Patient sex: M
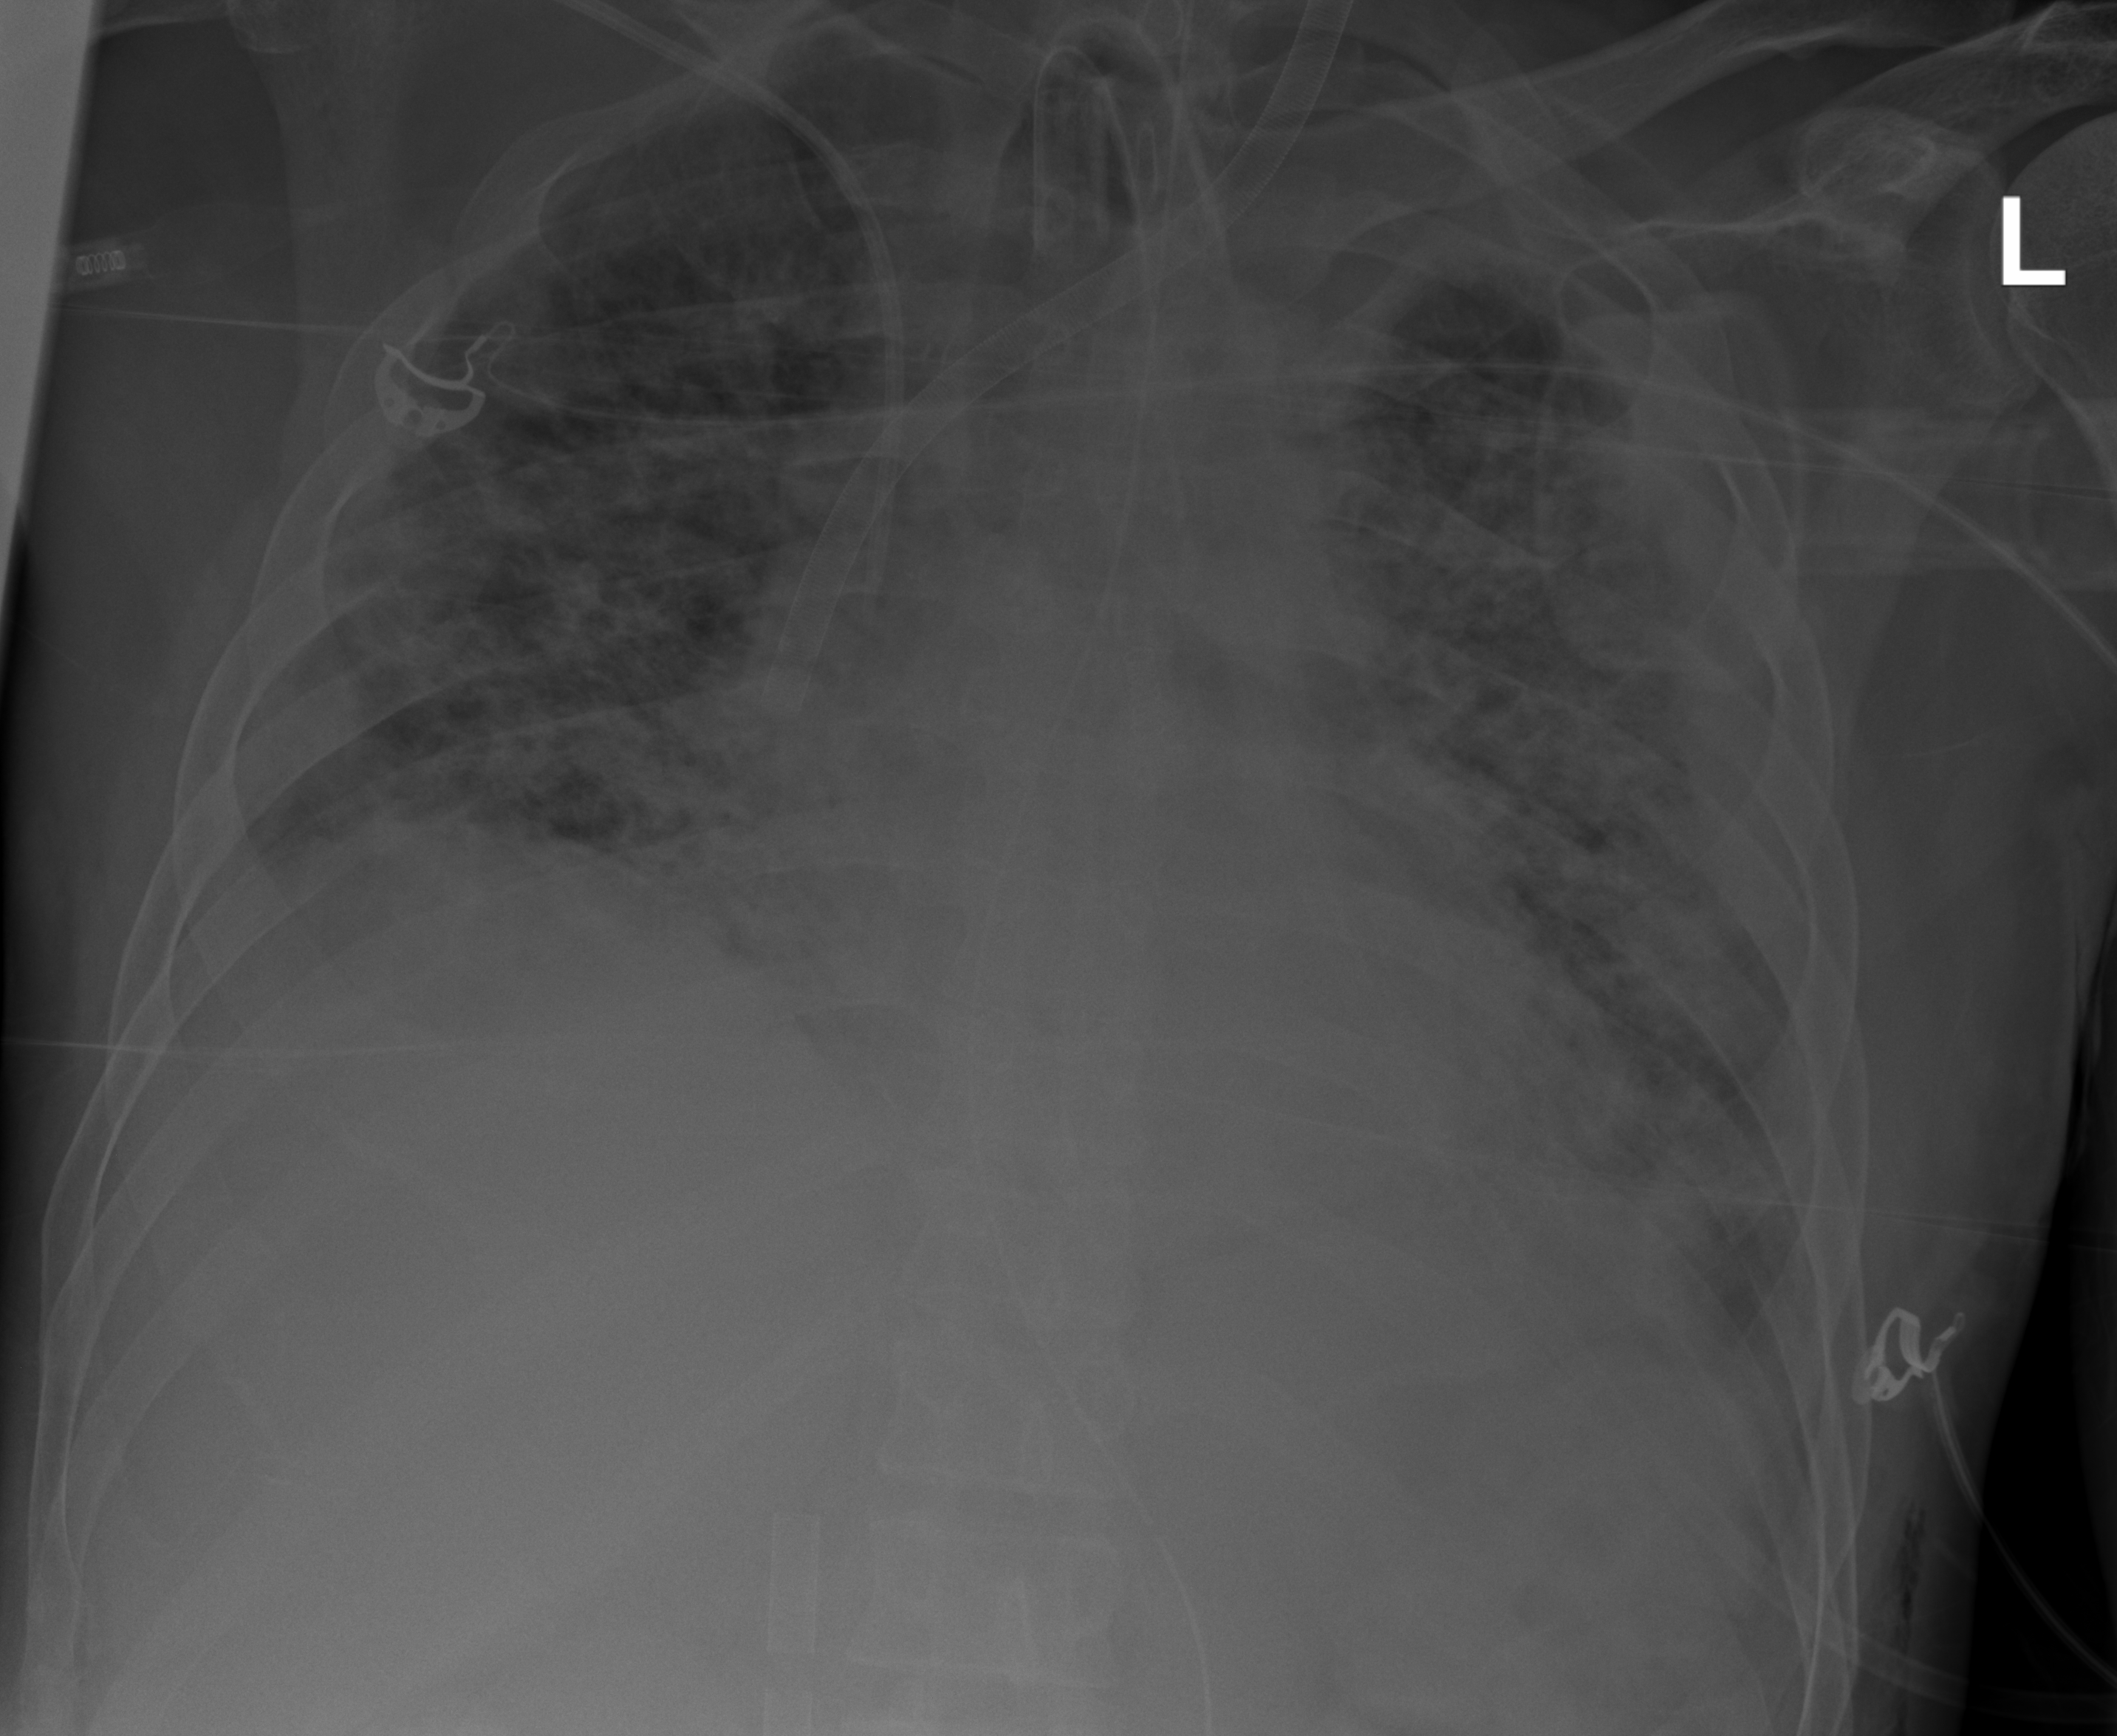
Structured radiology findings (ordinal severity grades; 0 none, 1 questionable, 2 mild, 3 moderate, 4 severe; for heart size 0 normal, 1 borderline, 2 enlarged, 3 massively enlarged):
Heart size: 1
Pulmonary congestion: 0
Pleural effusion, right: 2
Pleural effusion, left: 2
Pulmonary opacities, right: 3
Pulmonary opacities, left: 3
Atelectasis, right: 3
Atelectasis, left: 3